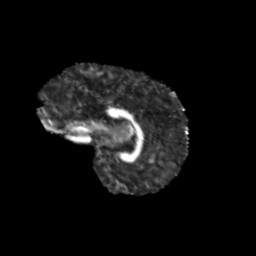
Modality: FA
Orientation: sagittal
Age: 10
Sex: female
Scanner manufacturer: siemens
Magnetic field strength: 3 T
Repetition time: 3.8 s
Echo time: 0.07 s